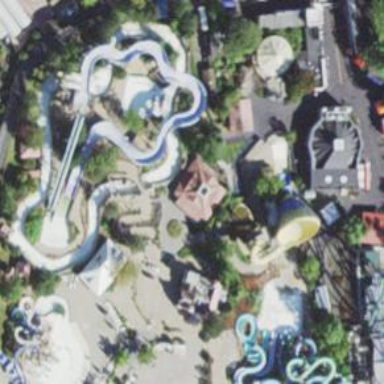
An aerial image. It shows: Water slide attraction.